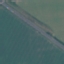
Land use / land cover: Highway